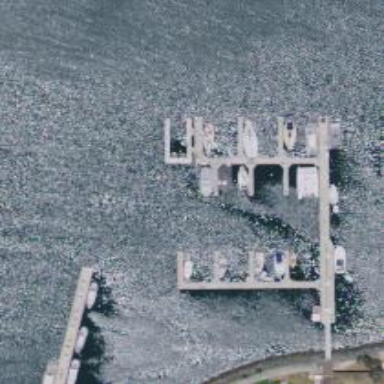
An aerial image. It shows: Man-made pier.